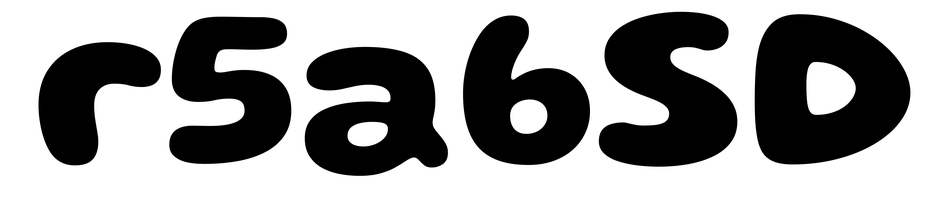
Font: Gluten_Bold